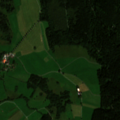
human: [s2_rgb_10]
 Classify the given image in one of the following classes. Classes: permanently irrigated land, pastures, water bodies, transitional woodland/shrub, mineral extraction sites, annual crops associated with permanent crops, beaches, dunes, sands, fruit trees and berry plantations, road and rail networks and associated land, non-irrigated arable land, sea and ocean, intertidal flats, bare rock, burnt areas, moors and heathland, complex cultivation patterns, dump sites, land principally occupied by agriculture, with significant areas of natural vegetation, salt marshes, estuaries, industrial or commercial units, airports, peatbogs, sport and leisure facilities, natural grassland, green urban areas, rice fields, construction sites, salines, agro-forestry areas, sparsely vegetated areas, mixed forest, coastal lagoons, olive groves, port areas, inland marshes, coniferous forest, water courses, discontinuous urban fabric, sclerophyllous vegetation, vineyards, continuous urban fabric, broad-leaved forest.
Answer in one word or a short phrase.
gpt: pastures, coniferous forest, inland marshes